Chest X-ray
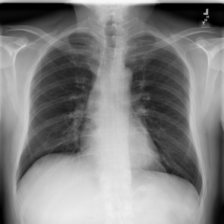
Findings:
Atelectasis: negative
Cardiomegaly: negative
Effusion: negative
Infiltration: negative
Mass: negative
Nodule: negative
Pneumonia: negative
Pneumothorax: negative
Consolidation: negative
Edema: negative
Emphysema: negative
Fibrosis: negative
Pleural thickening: negative
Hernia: negative